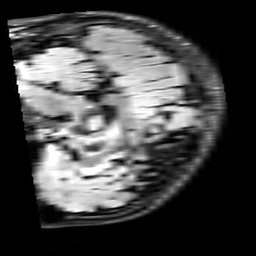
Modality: FLAIR
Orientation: sagittal
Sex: male
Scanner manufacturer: siemens
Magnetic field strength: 3 T
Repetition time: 10 s
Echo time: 0.09 s